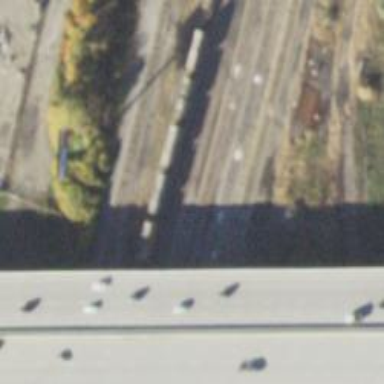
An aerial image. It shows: Railway yard in service.